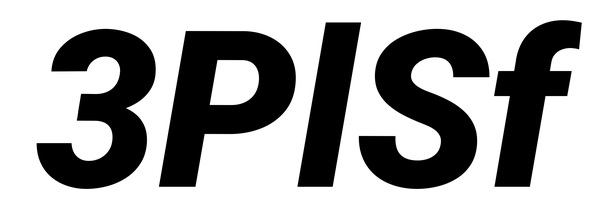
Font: Roboto-Italic_Black_Italic